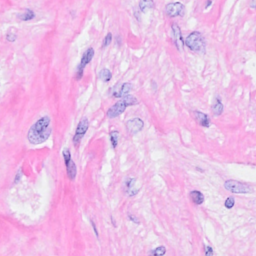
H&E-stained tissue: Breast